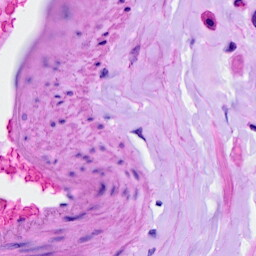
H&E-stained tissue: Ovarian